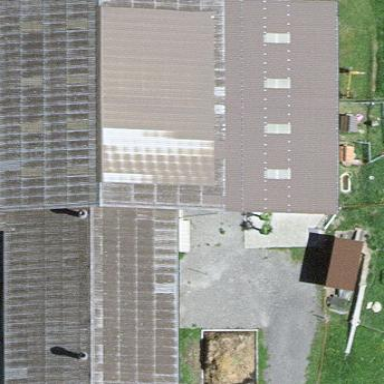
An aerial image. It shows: Farm auxiliary building.